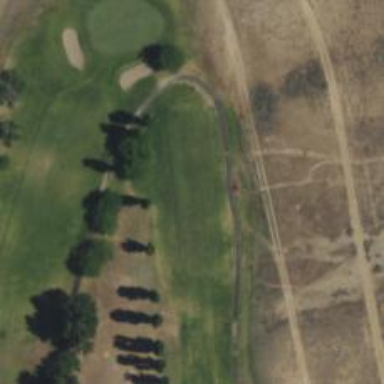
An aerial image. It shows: Golf tee.